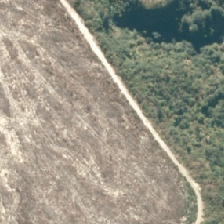
Land cover: harvested_forest